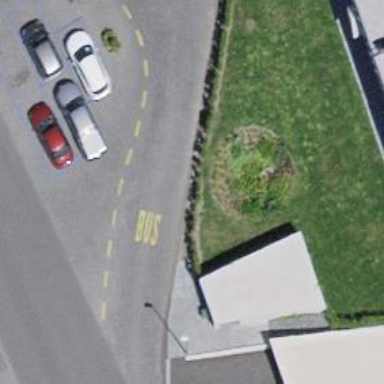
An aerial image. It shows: Street-side parking area.